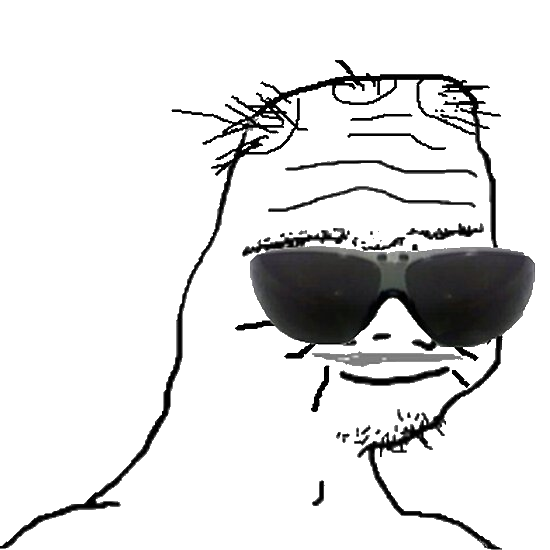
Label: 5_Boomer